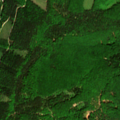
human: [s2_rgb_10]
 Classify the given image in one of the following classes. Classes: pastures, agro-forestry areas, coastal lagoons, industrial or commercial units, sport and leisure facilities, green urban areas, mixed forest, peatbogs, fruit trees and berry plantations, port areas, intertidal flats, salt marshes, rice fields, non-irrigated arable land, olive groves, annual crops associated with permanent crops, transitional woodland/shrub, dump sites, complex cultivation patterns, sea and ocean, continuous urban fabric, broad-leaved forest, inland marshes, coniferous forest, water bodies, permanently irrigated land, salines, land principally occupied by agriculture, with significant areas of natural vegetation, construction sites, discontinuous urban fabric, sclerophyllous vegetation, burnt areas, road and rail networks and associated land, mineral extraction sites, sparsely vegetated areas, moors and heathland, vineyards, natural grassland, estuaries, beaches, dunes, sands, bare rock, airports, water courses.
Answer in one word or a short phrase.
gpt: broad-leaved forest, mixed forest